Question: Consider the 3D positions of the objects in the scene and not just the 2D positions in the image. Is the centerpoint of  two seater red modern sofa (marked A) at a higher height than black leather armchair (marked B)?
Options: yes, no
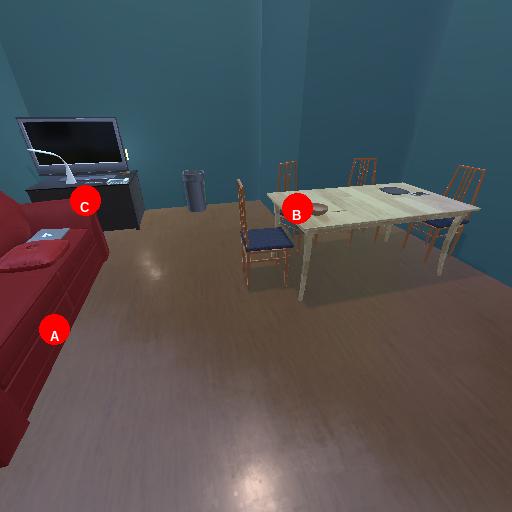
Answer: yes